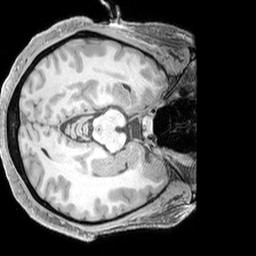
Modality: T1w
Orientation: axial
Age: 57
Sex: female
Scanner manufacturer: siemens
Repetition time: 2.3 s
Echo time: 0.00226 s